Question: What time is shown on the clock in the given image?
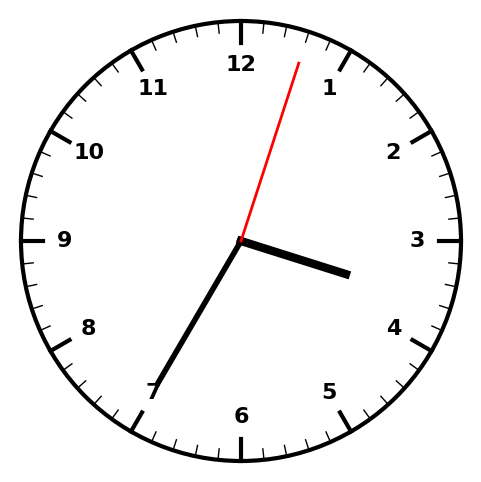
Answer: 03:35:03